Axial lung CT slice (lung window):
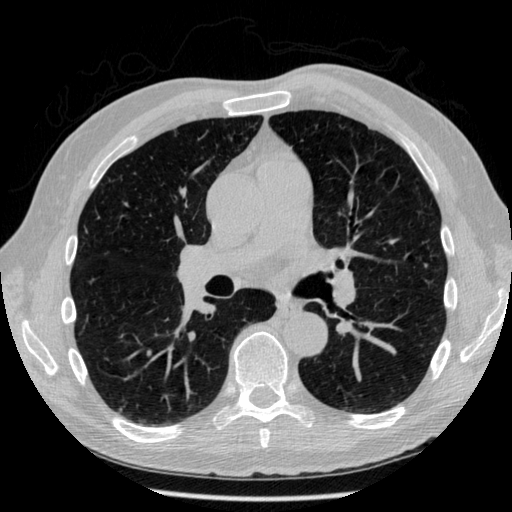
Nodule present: no